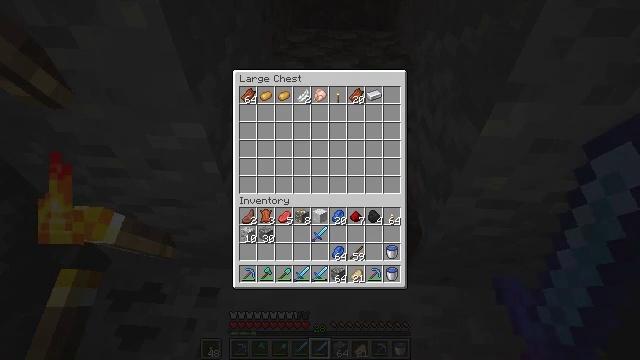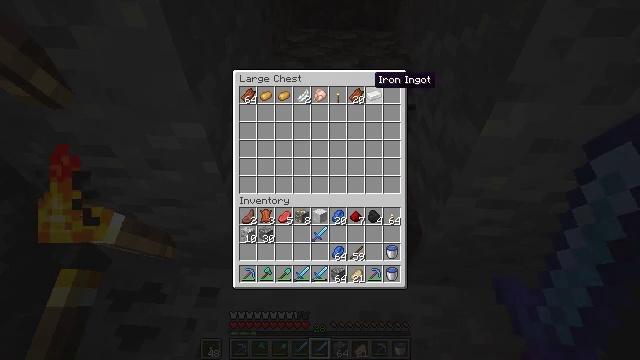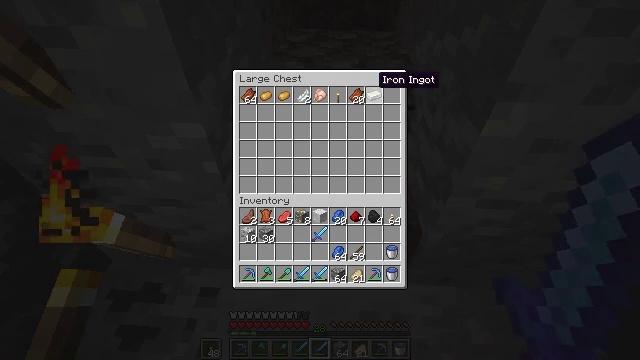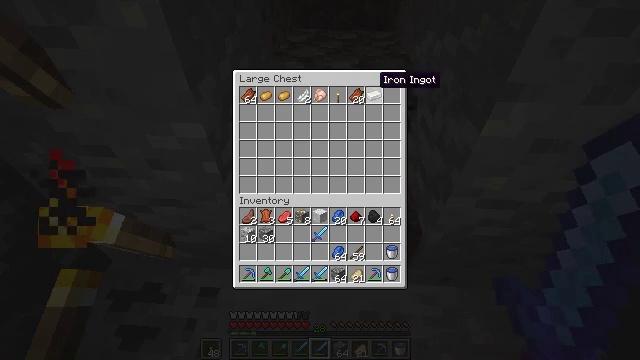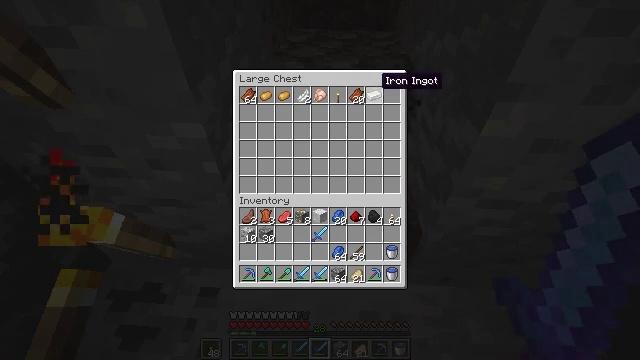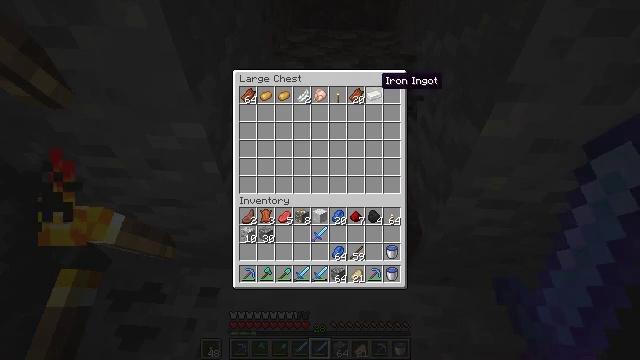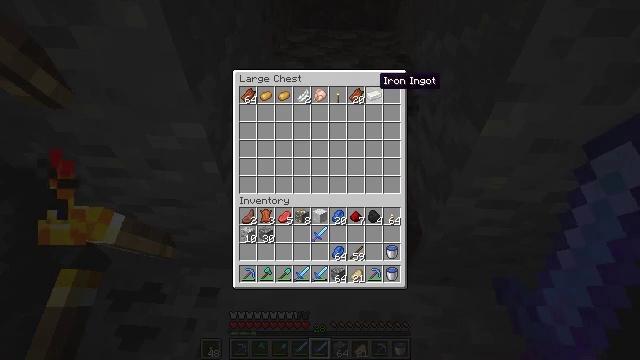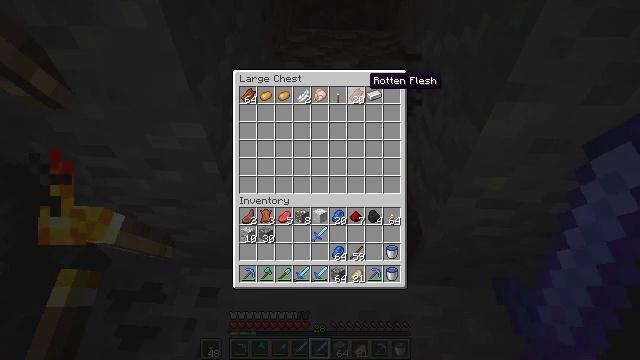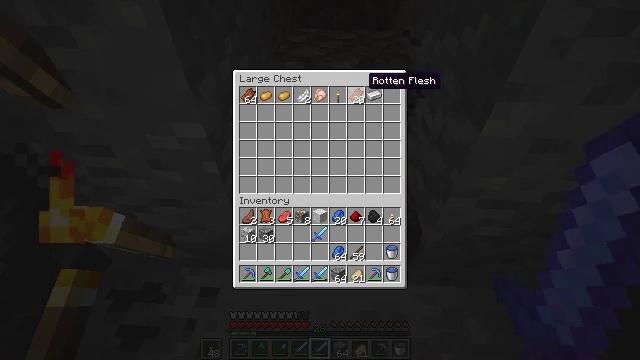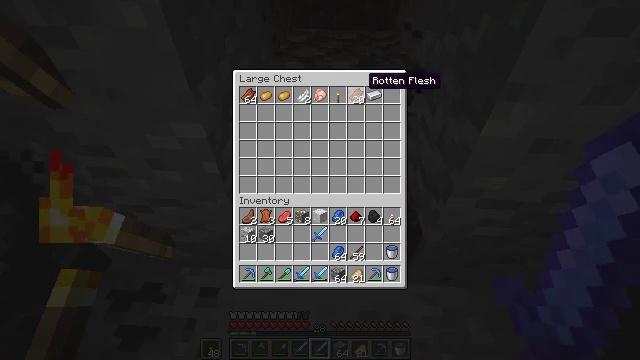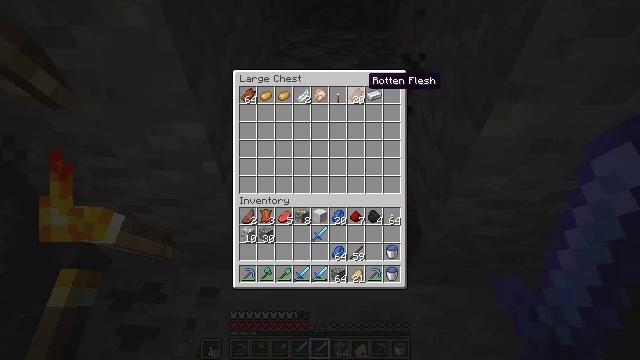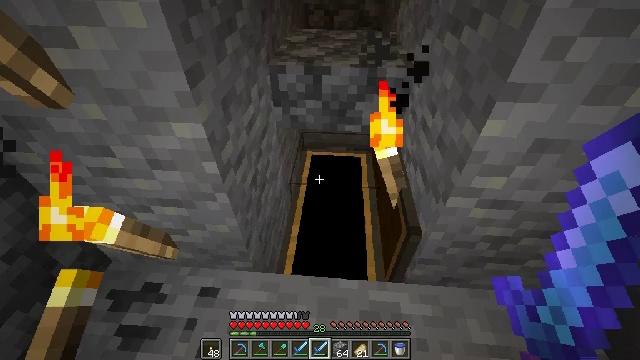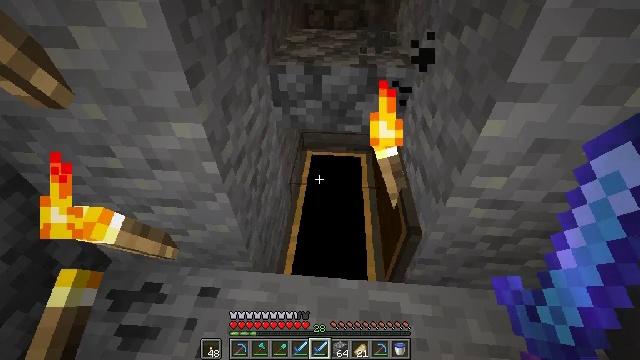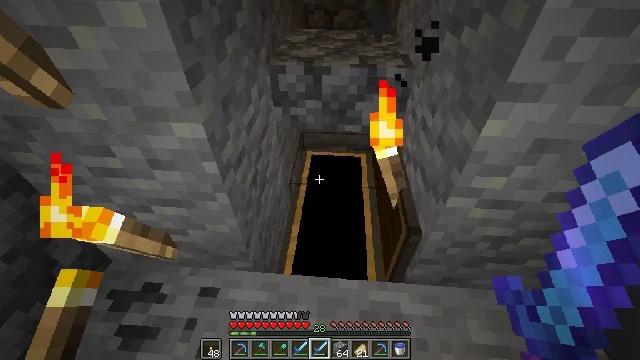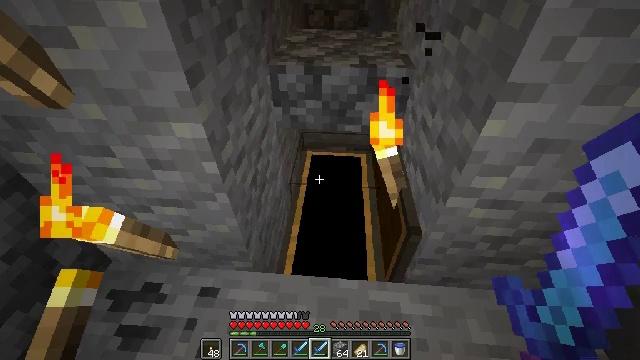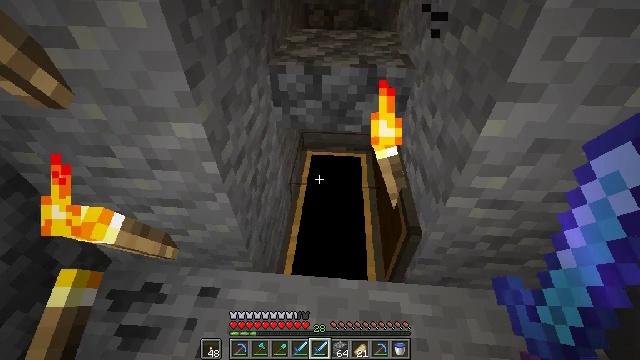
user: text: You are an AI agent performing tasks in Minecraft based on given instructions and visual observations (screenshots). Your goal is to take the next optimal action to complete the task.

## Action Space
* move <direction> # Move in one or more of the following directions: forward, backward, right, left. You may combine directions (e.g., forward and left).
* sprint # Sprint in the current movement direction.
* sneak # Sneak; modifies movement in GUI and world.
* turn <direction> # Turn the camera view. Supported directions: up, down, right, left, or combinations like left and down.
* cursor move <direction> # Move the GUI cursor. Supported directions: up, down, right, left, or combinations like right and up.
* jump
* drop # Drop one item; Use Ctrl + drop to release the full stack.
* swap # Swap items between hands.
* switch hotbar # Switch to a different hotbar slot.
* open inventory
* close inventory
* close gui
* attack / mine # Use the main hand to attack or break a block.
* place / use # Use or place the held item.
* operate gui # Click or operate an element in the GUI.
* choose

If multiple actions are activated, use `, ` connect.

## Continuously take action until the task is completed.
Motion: motion action
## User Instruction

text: Break the cobblestone slab to recycle it.
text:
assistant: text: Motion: cursor move right
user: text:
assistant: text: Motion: no_op
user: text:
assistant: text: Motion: no_op
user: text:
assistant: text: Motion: no_op
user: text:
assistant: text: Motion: no_op
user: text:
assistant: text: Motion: no_op
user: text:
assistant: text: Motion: cursor move left
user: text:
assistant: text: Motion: no_op
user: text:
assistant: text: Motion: no_op
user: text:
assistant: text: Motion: no_op
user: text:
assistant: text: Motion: no_op
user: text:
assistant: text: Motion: close gui
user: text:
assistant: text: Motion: no_op
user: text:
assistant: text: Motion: no_op
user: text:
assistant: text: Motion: no_op
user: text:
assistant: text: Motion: no_op
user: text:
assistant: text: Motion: no_op
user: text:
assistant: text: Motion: turn up
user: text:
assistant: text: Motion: turn up
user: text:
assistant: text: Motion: turn up
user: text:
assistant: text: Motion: no_op
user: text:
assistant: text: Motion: switch to hotbar 1
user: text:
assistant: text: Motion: switch to hotbar 1
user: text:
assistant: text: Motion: switch to hotbar 1
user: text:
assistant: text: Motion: no_op
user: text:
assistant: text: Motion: no_op
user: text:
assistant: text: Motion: move forward
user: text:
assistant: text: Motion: move forward
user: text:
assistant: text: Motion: move forward, turn left and up
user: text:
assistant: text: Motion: turn left and up, attack / mine